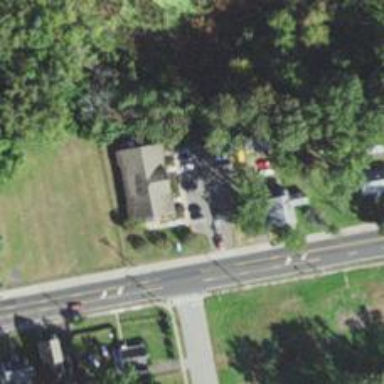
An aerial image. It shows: Veterinary facility.